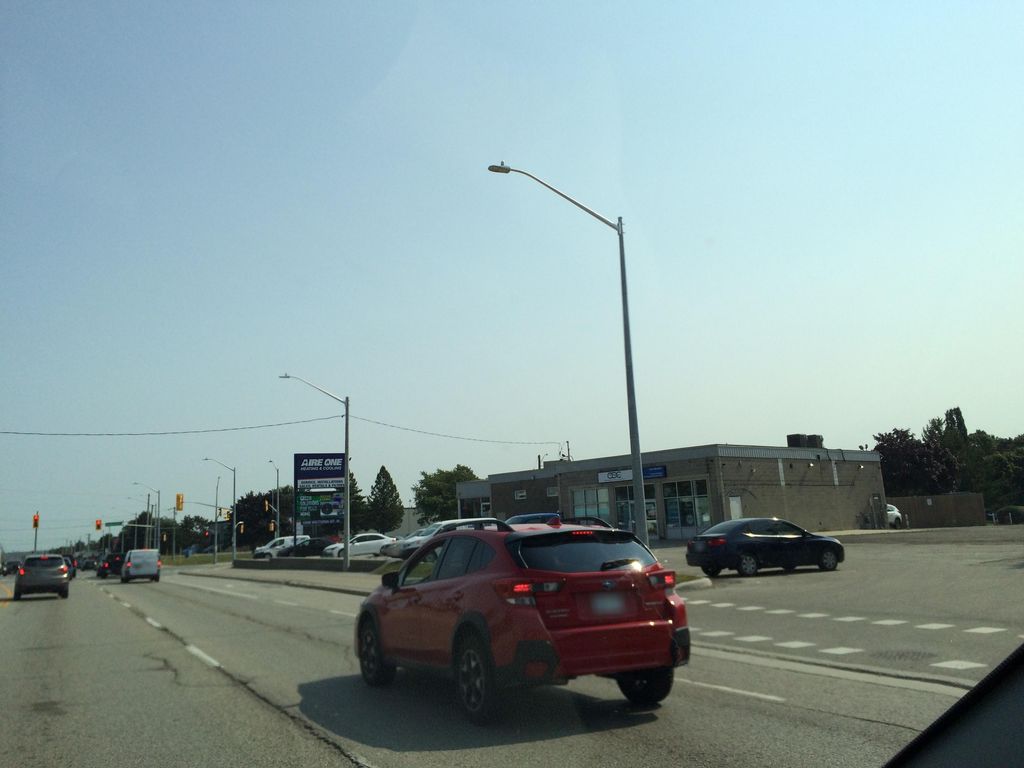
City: kitchener-waterloo